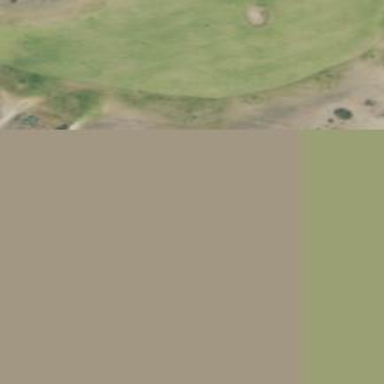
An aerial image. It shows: Sand bunker on golf course.